Question: Now I am work with JavaFX ScatterChart and I need to draw a line from the point of data to X axis, as I show in the image below.

Thak you for your help!!
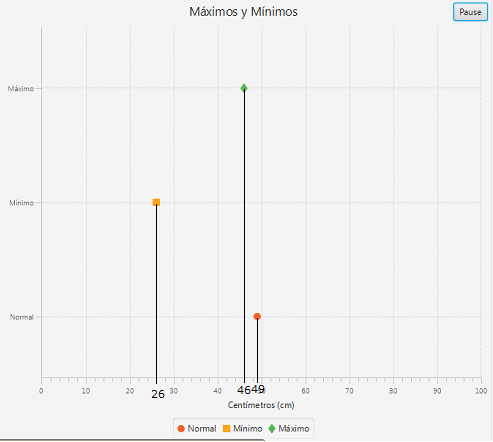
Answer: You'll have to create a custom chart and add the lines as custom nodes. This is very similar to the marker lines in the answer to the <URL> question.